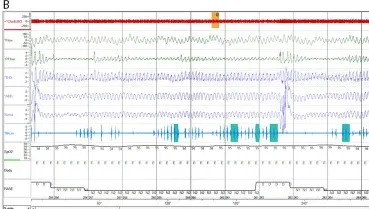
A, B, C. Revaluation sleep test (after heart transplantation). Overnight polysomnography performed in October 2017: respiratory pattern with occasional respiratory effort related arousals.
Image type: electrography (ekg)